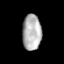
Tissue: prostate
Cell type: T cells
Senescence score: 0.2902
Nuclear area (px): 661
Mean DAPI intensity: 179.148